Question: I am new to Android dev and am having trouble formatting some buttons.

'''
<LinearLayout
xmlns:android="http://schemas.android.com/apk/res/android"
xmlns:tools="http://schemas.android.com/tools"
android:layout_width="wrap_content"
android:layout_height="wrap_content"
android:orientation="horizontal"
android:layout_margin="0dp"
android:padding="0dp">
<Button
android:id="@+id/char_str_plus"
android:layout_width="30dp"
android:layout_height="30dp"
android:layout_margin="0dp"
android:padding="0dp"
android:text="+"
android:textSize="16sp" />
<Button
android:id="@+id/char_str_min"
android:layout_width="30dp"
android:layout_height="30dp"
android:layout_margin="0dp"
android:padding="0dp"
android:text="-"
android:textSize="16sp" />
'''
As you can see from the pic the button does not fill the blue square. I'm not sure why. Appreciate any help.
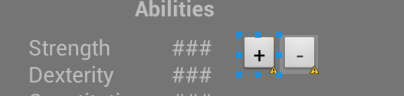
Answer: Not sure if this will work, but you can try this:
'''
android:scaleType="fitEnd"
'''
Thats what I use on imagebuttons.